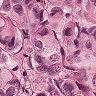
Metastatic tissue present: yes